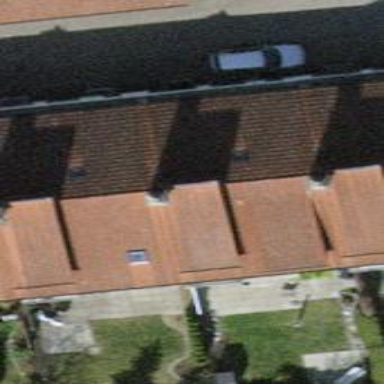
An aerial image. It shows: Terrace building.